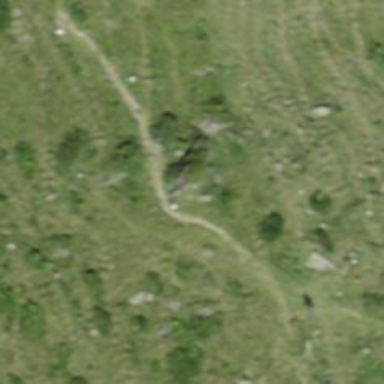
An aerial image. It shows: Path.